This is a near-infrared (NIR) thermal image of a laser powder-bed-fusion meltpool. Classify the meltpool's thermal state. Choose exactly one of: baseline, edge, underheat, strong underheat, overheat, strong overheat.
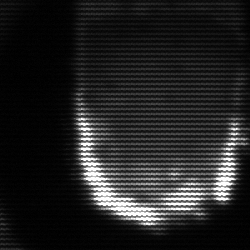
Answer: baseline